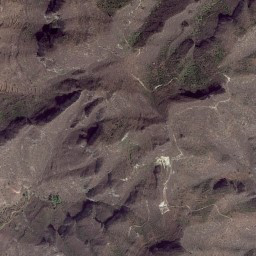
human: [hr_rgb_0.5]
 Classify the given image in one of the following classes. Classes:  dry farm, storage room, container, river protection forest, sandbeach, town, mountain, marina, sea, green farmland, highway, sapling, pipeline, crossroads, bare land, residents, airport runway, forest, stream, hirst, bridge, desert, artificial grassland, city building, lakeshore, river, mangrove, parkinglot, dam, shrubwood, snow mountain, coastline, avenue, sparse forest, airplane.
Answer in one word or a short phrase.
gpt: mountain